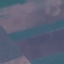
Land use / land cover class: AnnualCrop